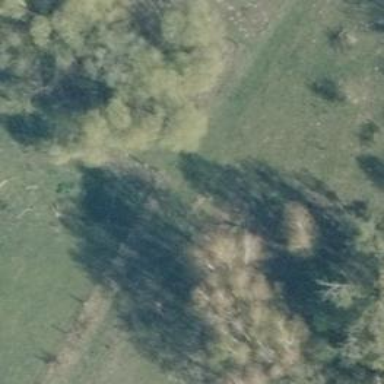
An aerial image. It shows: Grassy path.